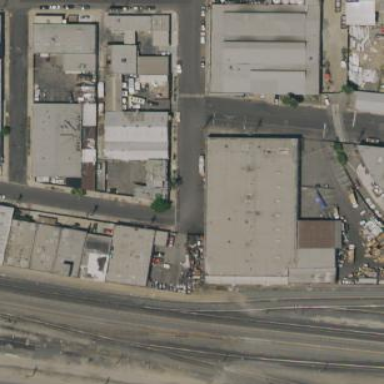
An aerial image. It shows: Warehouse building.